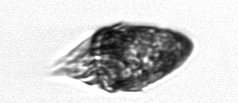
Label: Strombidium_morphotype2